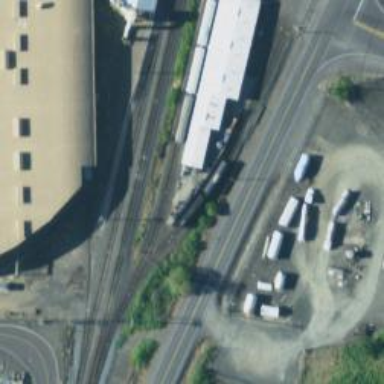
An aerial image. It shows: Railway siding for service.